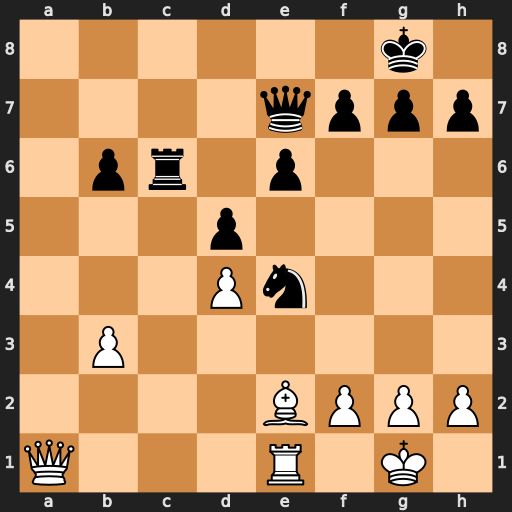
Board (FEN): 6k1/4qppp/1pr1p3/3p4/3Pn3/1P6/4BPPP/Q3R1K1
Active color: w
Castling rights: -
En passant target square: -
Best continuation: Qa8+ Qf8 Qxc6